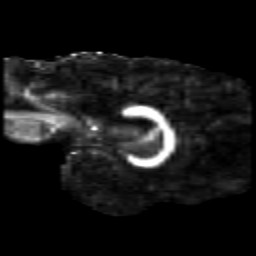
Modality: FA
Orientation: sagittal
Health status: healthy
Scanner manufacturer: siemens
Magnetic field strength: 3 T
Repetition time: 10 s
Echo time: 0.092 s